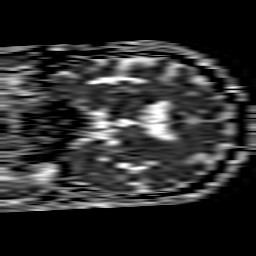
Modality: ADC
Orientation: coronal
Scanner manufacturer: philips
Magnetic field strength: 1.5 T
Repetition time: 3.681 s
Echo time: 0.09411 s